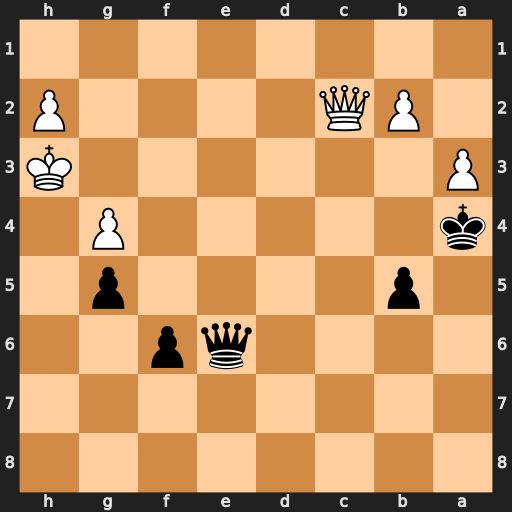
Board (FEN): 8/8/4qp2/1p4p1/k5P1/P6K/1PQ4P/8
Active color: b
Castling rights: -
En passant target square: -
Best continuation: Qb3+ Qc3 Qxc3+